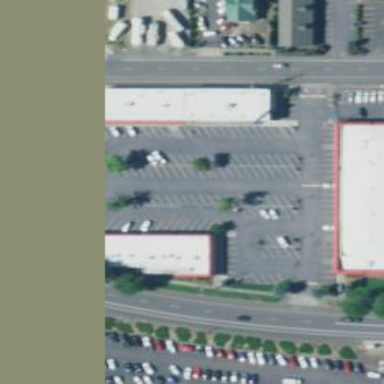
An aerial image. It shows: Parking space.